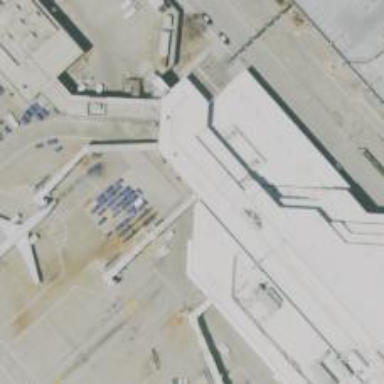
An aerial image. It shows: Airport gate.